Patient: sex F, age 56
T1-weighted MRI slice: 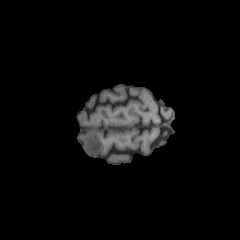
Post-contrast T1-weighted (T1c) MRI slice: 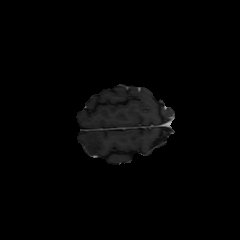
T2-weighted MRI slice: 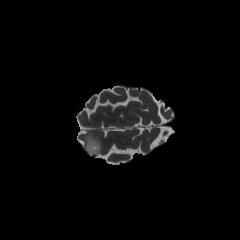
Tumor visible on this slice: yes
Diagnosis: Oligodendroglioma, IDH-mutant, 1p/19q-codeleted
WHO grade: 2